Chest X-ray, PA view. Patient: 25 years old, sex F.
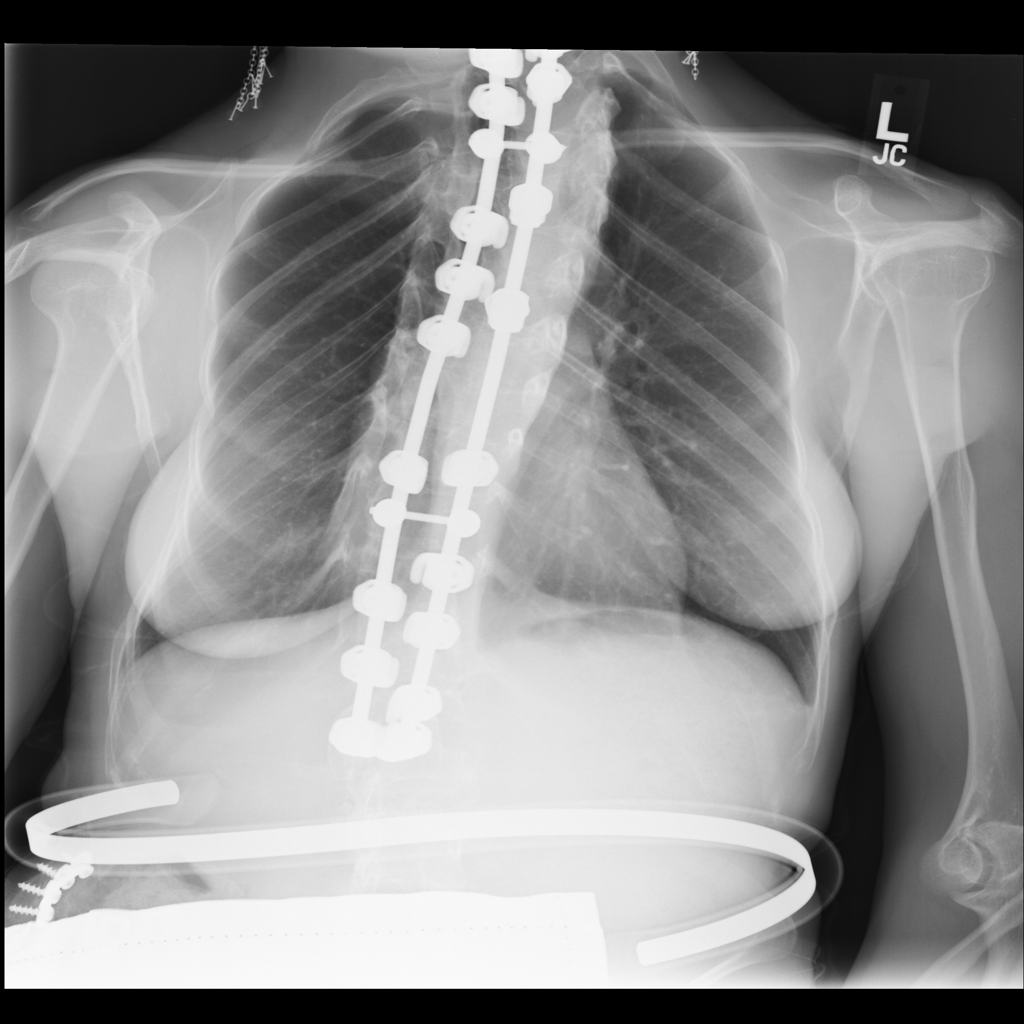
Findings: No Finding